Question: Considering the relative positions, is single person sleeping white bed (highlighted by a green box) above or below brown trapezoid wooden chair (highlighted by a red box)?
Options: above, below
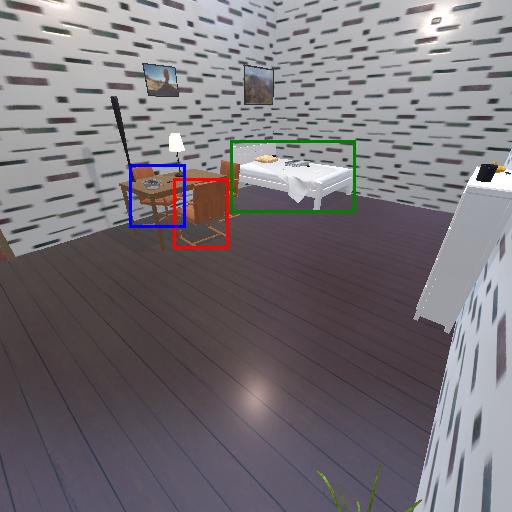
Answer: above